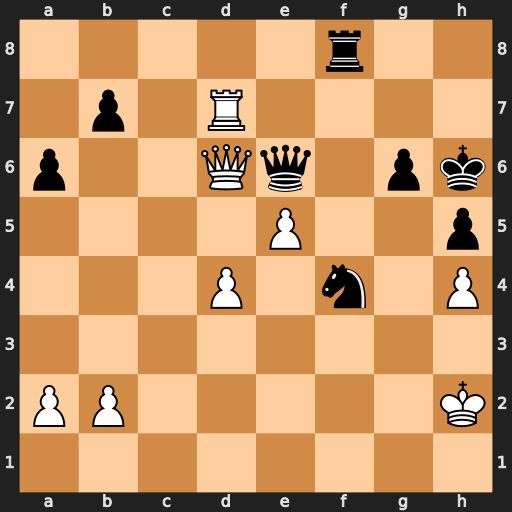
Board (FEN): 5r2/1p1R4/p2Qq1pk/4P2p/3P1n1P/8/PP5K/8
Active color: w
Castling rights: -
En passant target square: -
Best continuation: Qxf8#